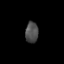
Tissue: lung
Cell type: T cells
Senescence score: 0.1666
Nuclear area (px): 267
Mean DAPI intensity: 76.588